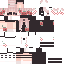
A female human skin with pale skin, wearing brown long hair dressed in a red tshirt and red pants, featuring a closed mouth.